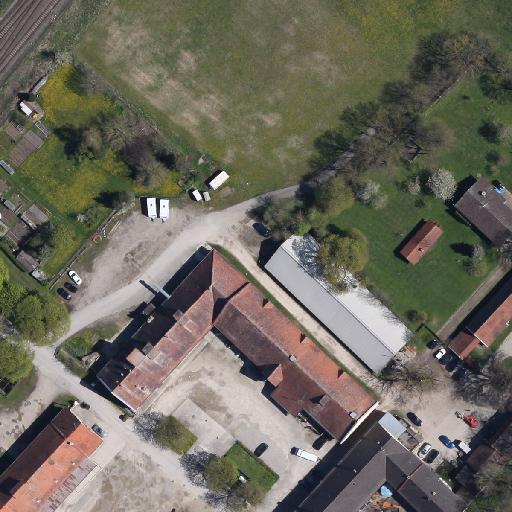
Referring expression: building along the road